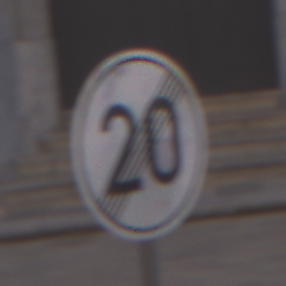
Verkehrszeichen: EndeGeschwindigkeit20
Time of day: MorningAfternoon
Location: Outdoor (Urban)
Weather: PartlyCloudy
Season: NotSpecified
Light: Natural